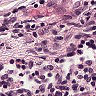
Metastatic tissue present: no